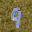
Label: 9